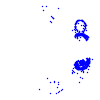
Particle: pion